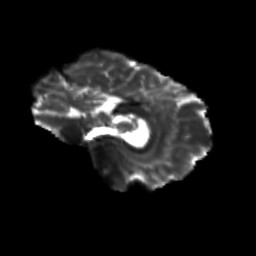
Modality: T2w
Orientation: sagittal
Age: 21
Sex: male
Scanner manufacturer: siemens
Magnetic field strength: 3 T
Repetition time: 3.5 s
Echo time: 0.125 s